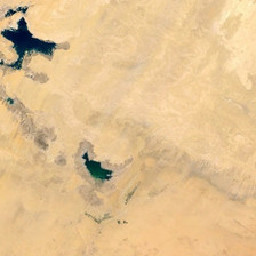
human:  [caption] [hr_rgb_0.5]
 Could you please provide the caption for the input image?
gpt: There is a small lake in the desert

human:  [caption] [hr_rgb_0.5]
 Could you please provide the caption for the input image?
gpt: There is a small pond in the desert.

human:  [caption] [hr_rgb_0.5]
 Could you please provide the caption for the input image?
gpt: There is a small lake in the desert.

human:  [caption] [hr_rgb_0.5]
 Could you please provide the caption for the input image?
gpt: There is a small pond in the desert.

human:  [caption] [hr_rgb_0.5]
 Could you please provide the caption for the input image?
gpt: There is a small pond in the desert.